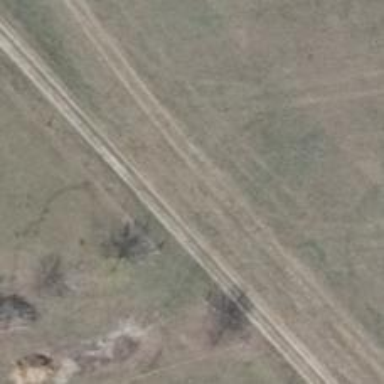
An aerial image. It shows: Track with ground surface. The track is Grade 4.